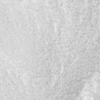
Label: not_dusty